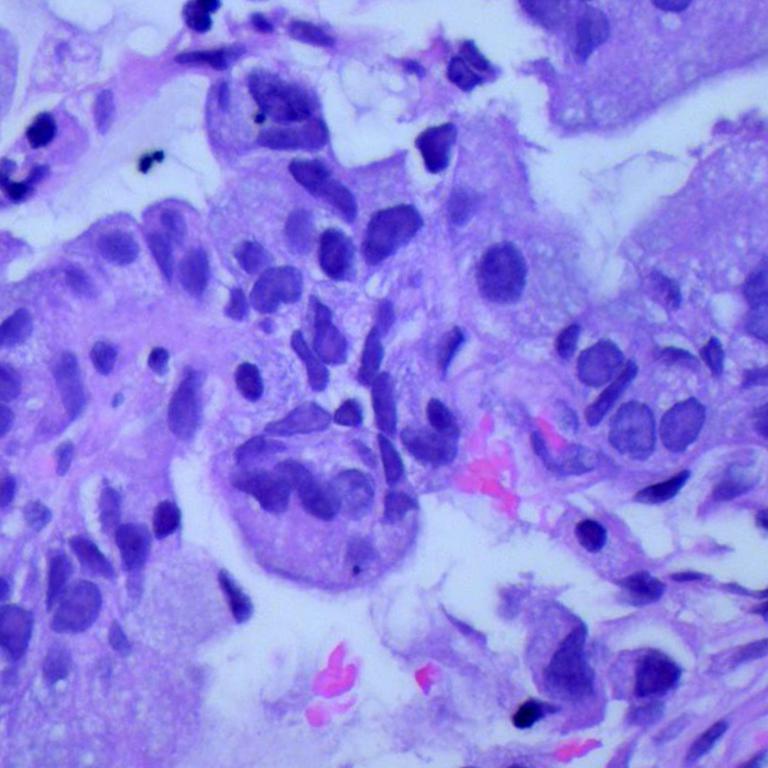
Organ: lung
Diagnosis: adenocarcinomas